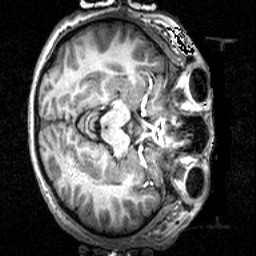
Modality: T1w
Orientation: axial
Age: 19
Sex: female